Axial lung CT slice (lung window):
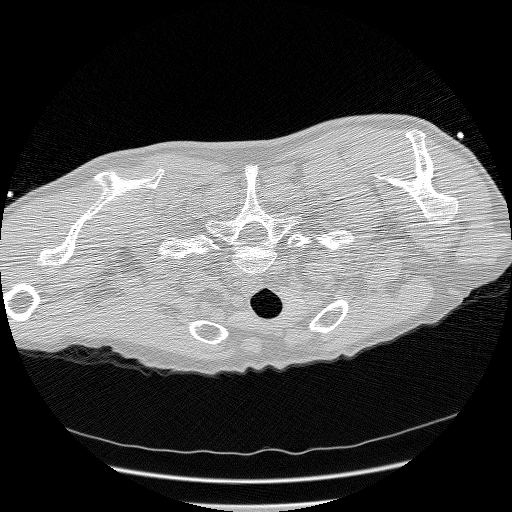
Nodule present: no